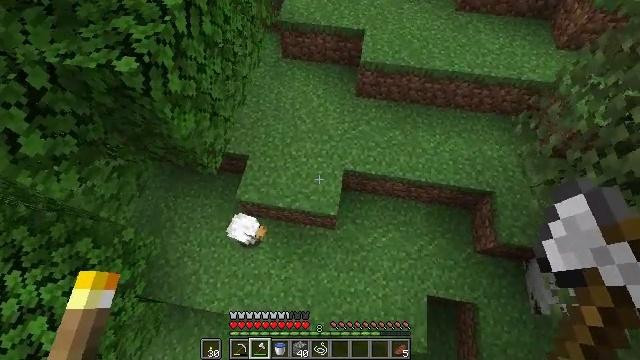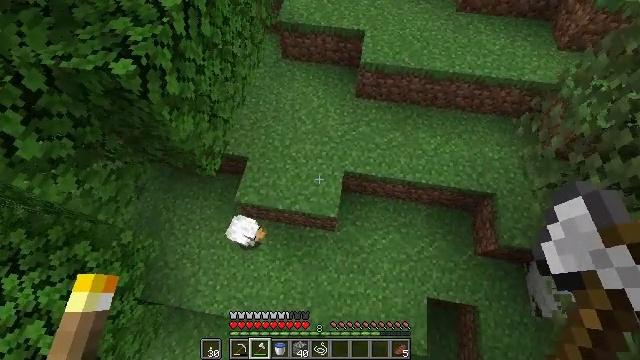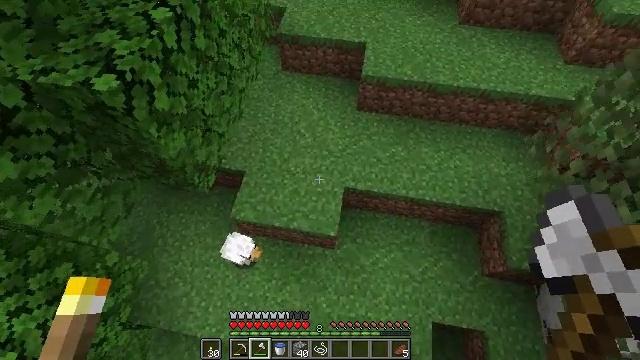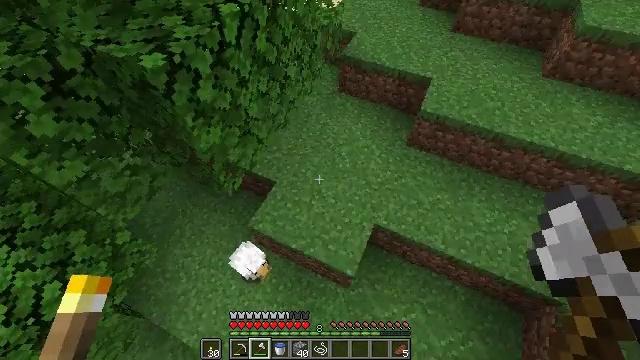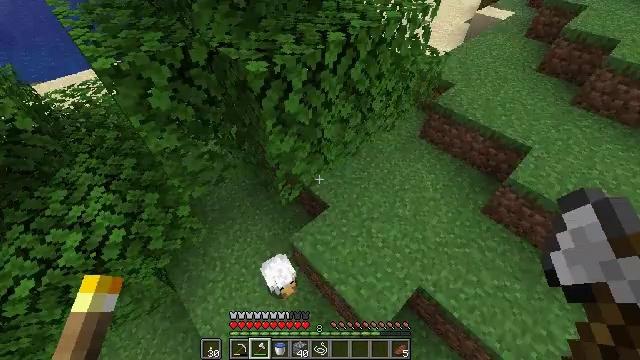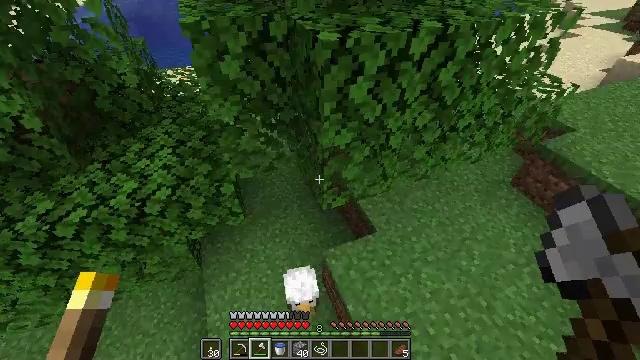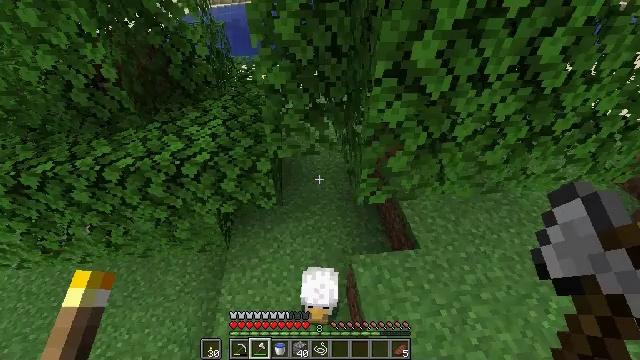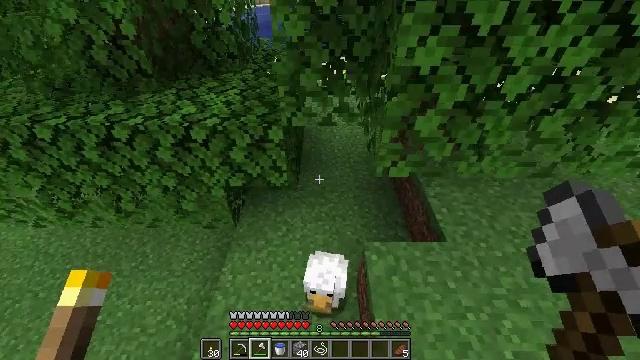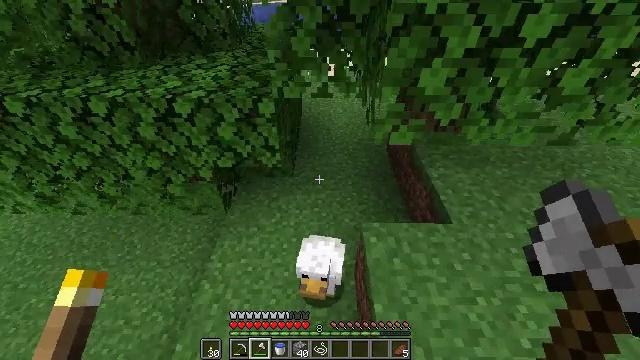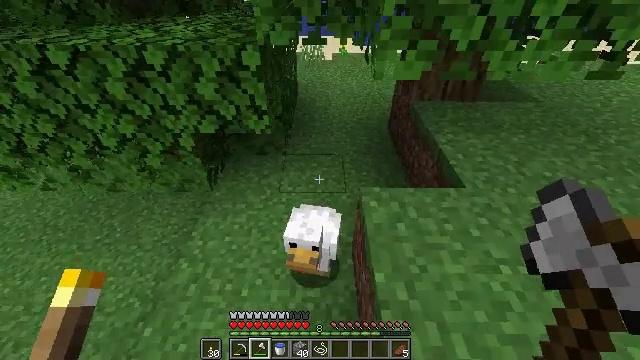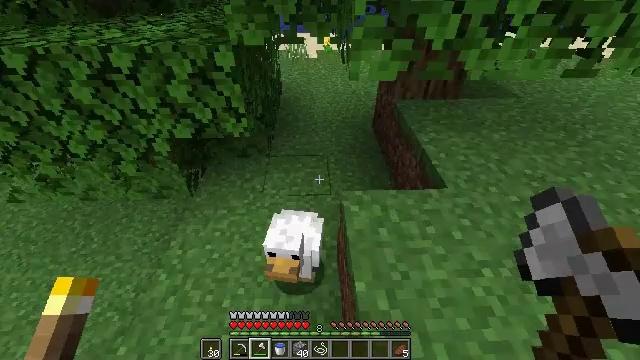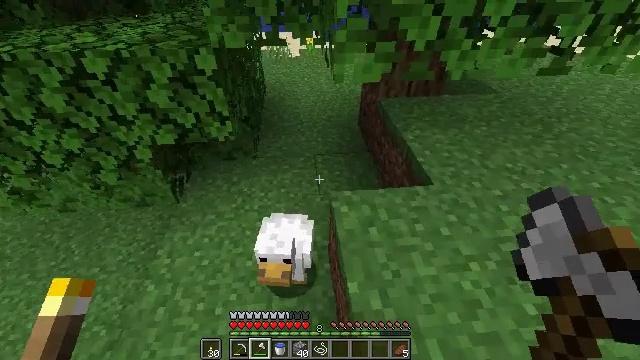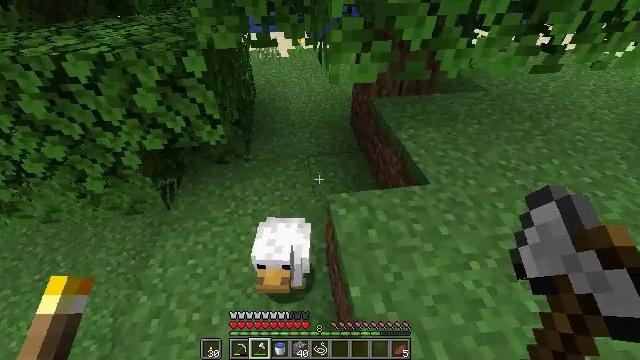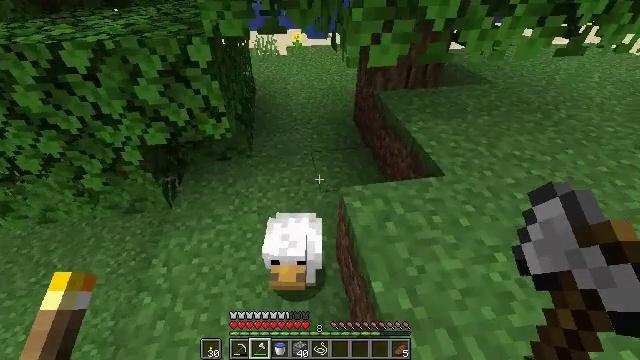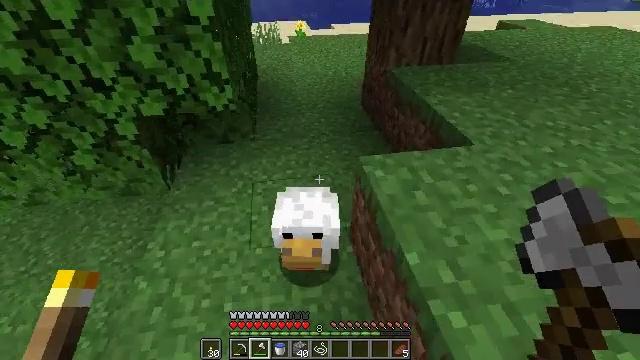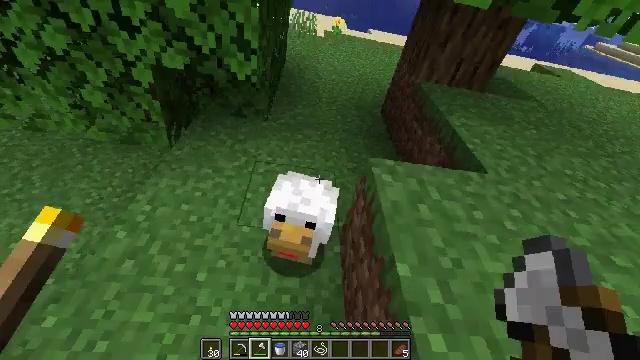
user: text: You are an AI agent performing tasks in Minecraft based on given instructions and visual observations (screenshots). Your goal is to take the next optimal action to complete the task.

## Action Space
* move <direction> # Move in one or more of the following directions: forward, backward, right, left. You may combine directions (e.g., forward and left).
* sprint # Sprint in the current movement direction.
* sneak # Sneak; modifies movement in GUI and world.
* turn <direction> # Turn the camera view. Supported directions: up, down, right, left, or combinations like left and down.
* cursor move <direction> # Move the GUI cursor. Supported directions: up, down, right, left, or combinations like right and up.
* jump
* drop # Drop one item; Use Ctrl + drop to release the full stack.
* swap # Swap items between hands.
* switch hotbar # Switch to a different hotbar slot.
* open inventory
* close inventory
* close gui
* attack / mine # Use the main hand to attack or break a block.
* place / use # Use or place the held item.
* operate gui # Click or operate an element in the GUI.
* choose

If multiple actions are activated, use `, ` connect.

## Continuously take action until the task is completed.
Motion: motion action
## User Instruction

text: Combat the chicken.
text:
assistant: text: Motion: move forward
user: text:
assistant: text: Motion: move forward and move right, turn up
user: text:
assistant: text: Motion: move forward and move right, turn left and up
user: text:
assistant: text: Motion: move forward and move right, turn left and up
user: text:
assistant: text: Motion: move forward and move right, turn left and up
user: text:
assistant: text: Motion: move forward and move right, turn left and up
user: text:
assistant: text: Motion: move forward and move left, turn left
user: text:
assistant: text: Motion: move forward and move left
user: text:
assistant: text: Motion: move forward and move left
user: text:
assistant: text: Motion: move forward and move left, turn right
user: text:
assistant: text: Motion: move left, turn right
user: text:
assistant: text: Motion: move left, turn right
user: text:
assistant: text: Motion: turn right
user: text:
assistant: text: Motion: no_op
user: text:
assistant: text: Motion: no_op
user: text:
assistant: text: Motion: turn down
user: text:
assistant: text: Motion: turn left and down
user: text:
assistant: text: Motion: turn left and down
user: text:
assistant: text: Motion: no_op
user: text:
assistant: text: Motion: turn right and up
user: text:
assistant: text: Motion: turn right and up
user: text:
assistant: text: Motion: no_op
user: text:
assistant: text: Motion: no_op
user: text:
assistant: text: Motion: no_op
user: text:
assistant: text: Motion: attack / mine
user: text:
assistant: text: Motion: attack / mine
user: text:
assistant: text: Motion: attack / mine
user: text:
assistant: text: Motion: no_op
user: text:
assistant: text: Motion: no_op
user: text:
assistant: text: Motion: no_op